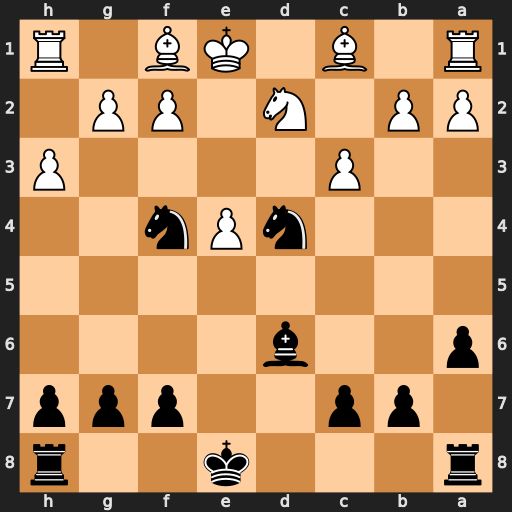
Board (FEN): r3k2r/1pp2ppp/p2b4/8/3nPn2/2P4P/PP1N1PP1/R1B1KB1R
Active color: b
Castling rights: KQkq
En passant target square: -
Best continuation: Nc2+ Kd1 Nxa1